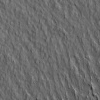
Atmospheric dust classification: not_dusty